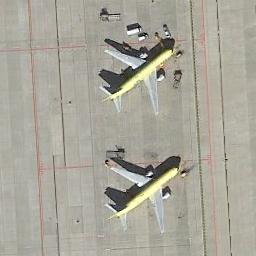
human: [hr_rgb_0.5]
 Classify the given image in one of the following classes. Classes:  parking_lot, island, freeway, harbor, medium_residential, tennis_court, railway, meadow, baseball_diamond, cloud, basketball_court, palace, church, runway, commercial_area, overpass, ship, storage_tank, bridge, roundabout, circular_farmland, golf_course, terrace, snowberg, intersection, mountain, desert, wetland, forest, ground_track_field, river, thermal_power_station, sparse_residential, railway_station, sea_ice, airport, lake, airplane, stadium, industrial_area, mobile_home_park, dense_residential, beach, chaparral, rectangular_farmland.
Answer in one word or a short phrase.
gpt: airplane